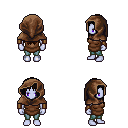
a pixel art fantasy rpg character, female body template, dark elf, purple skin, brown tunic, teal pants, brown unkempt hairstyle, cloth hood, leather bracers, four views (front, back, left, right), 2x2 character sprite sheet, small pixel art, hard edges, no anti-aliasing